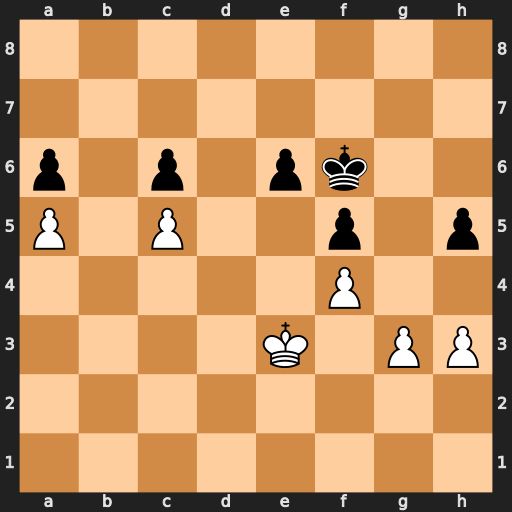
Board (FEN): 8/8/p1p1pk2/P1P2p1p/5P2/4K1PP/8/8
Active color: w
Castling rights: -
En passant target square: -
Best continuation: Kd4 e5+ fxe5+ Ke6 h4